Field crop: tomato
Growth stage: 2
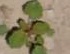
Species: solanum